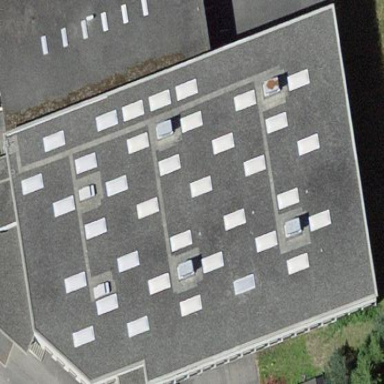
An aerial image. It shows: Building with flat roof.